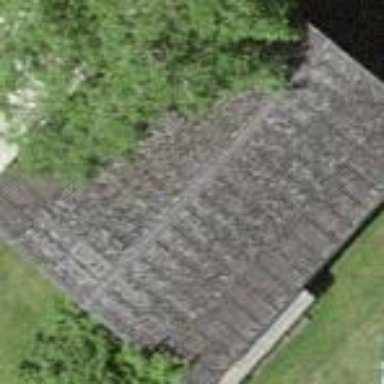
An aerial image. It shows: Shed.